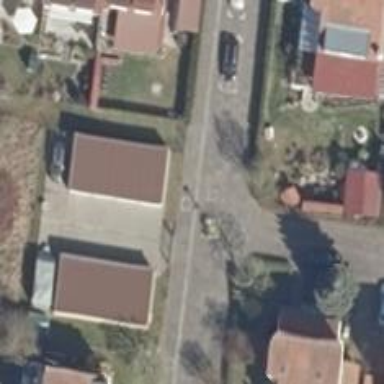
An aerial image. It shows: Living street.